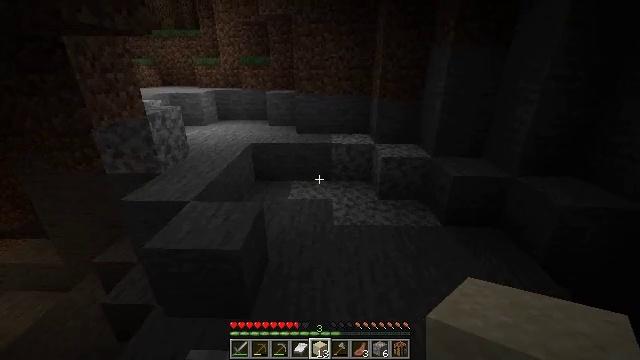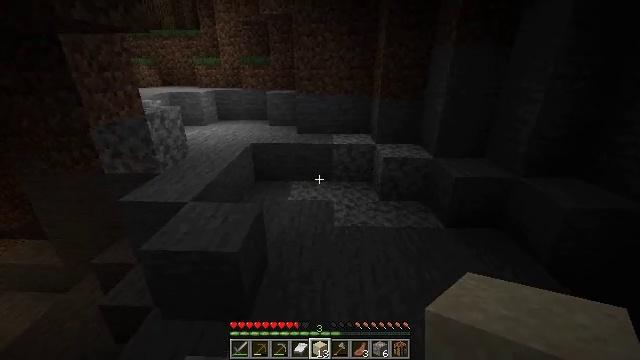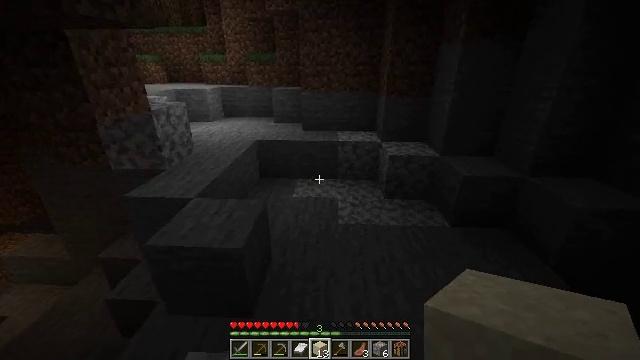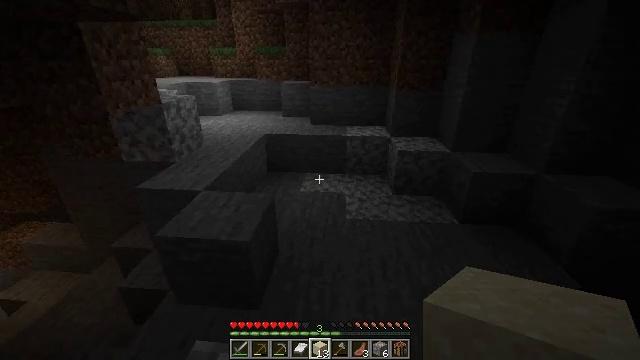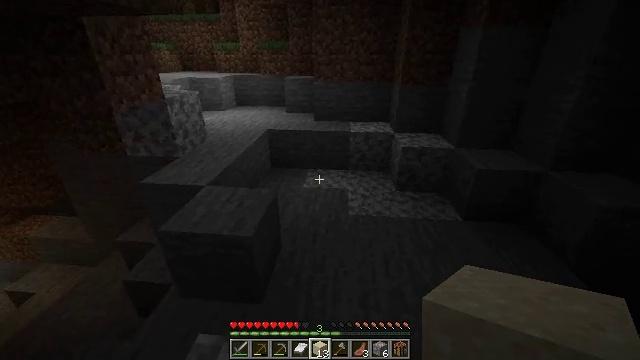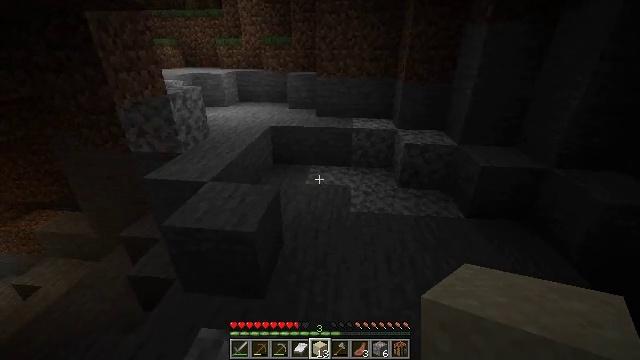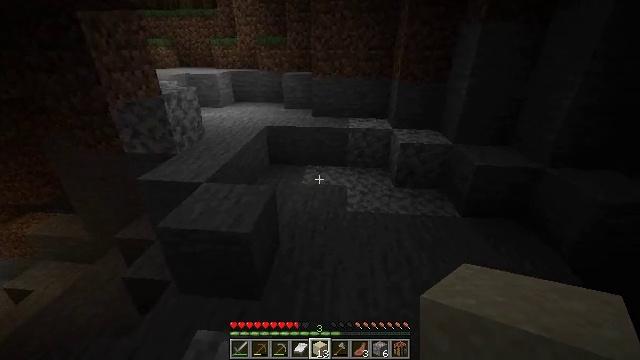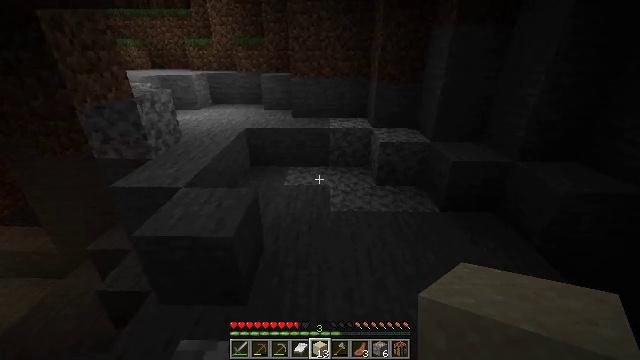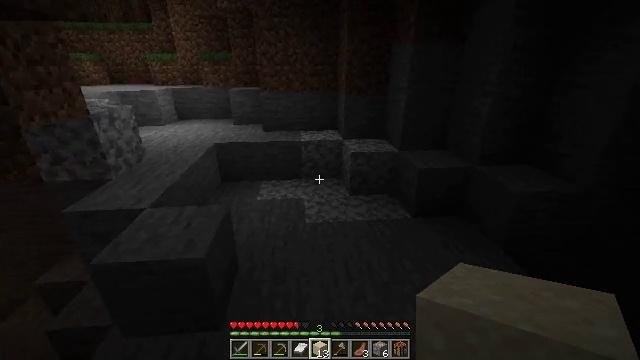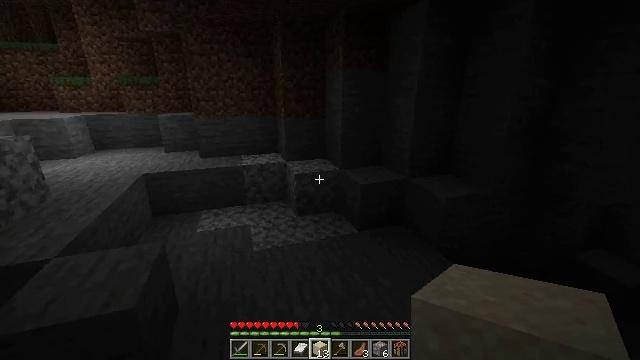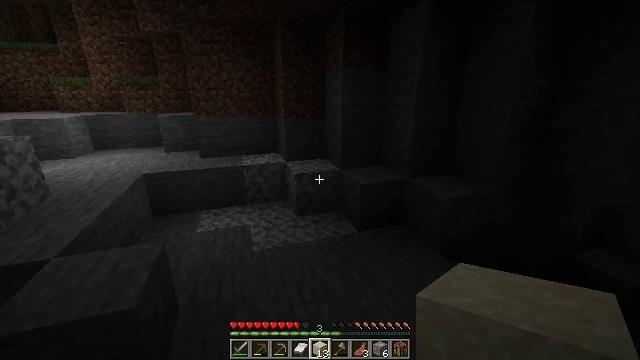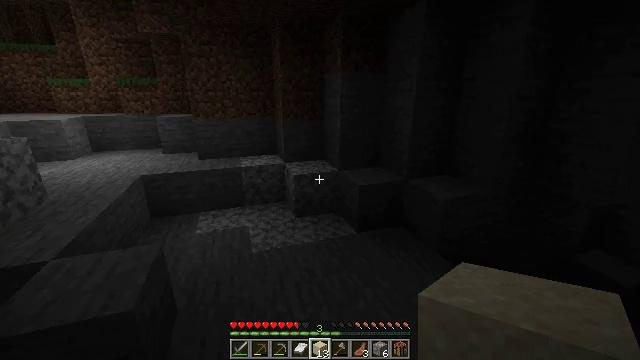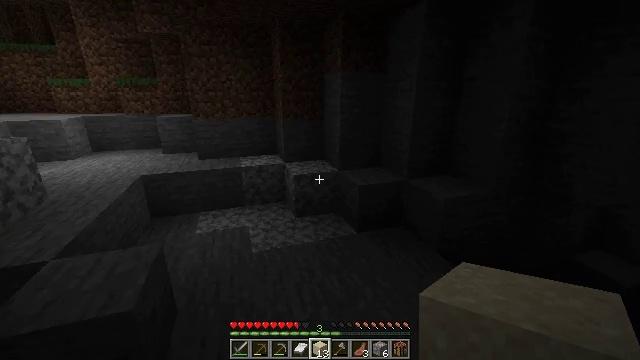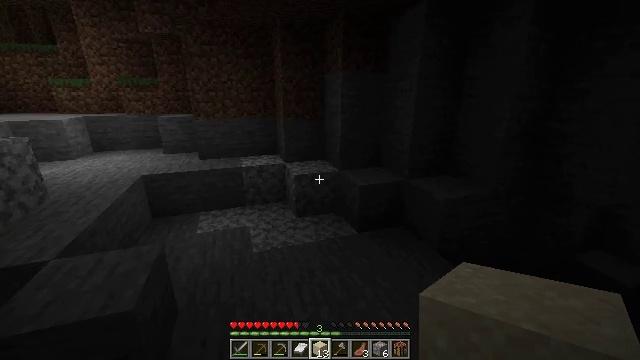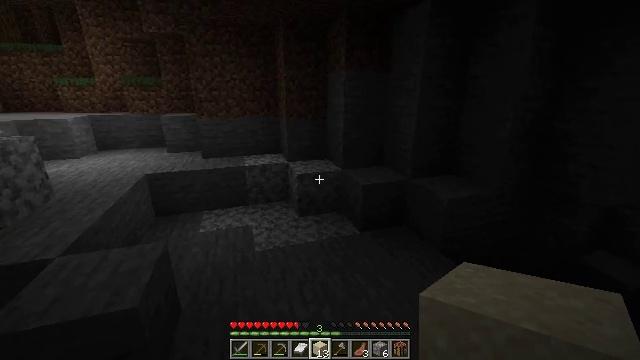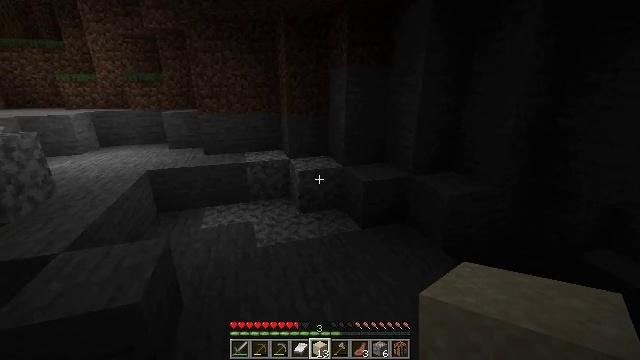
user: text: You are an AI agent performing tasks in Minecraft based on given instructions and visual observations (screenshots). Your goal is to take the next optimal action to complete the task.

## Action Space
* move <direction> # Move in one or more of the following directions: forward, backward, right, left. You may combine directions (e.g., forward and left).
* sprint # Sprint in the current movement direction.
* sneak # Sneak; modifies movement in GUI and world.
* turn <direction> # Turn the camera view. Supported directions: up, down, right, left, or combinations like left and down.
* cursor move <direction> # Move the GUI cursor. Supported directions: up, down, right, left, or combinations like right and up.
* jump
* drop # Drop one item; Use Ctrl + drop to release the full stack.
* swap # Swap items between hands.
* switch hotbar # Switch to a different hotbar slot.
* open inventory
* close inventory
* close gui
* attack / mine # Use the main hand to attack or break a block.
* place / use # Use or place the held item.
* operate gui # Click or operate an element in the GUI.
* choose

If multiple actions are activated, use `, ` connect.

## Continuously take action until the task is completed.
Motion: motion action
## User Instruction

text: Gather sugar cane for crafting.
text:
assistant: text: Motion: no_op
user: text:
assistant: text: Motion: turn left
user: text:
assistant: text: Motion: turn left and down
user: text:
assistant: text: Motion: no_op
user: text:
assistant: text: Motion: no_op
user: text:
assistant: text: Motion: no_op
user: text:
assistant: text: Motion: turn right
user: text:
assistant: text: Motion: turn right and up
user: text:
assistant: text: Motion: turn right and up
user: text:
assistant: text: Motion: no_op
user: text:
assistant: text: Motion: no_op
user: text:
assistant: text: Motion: no_op
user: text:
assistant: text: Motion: no_op
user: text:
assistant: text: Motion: no_op
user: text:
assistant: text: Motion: no_op
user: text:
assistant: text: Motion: no_op
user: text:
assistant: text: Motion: no_op
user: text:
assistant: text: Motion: no_op
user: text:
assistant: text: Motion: turn right
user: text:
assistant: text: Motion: turn right
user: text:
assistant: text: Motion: turn right and up
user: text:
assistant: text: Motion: turn right and up
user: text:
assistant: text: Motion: turn right and up
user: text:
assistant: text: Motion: turn right and up
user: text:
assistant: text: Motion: no_op
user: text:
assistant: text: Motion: no_op
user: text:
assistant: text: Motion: no_op
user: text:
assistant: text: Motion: no_op
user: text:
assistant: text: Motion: no_op
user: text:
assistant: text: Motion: no_op